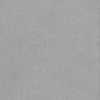
Label: dusty